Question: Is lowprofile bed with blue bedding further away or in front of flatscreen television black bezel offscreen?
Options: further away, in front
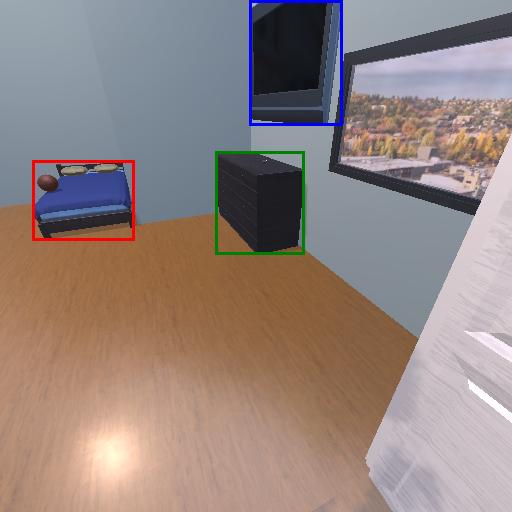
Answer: further away